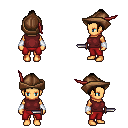
a pixel art fantasy rpg character, female body template, human, tanned skin, maroon sleeveless shirt, red pants, brown short topknot hairstyle, leather cap, white cloth bracers, dagger, four views (front, back, left, right), 2x2 character sprite sheet, small pixel art, hard edges, no anti-aliasing